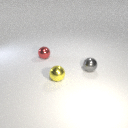
small yellow metal sphere to the right of small red metal sphere